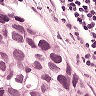
Metastatic tissue present: yes